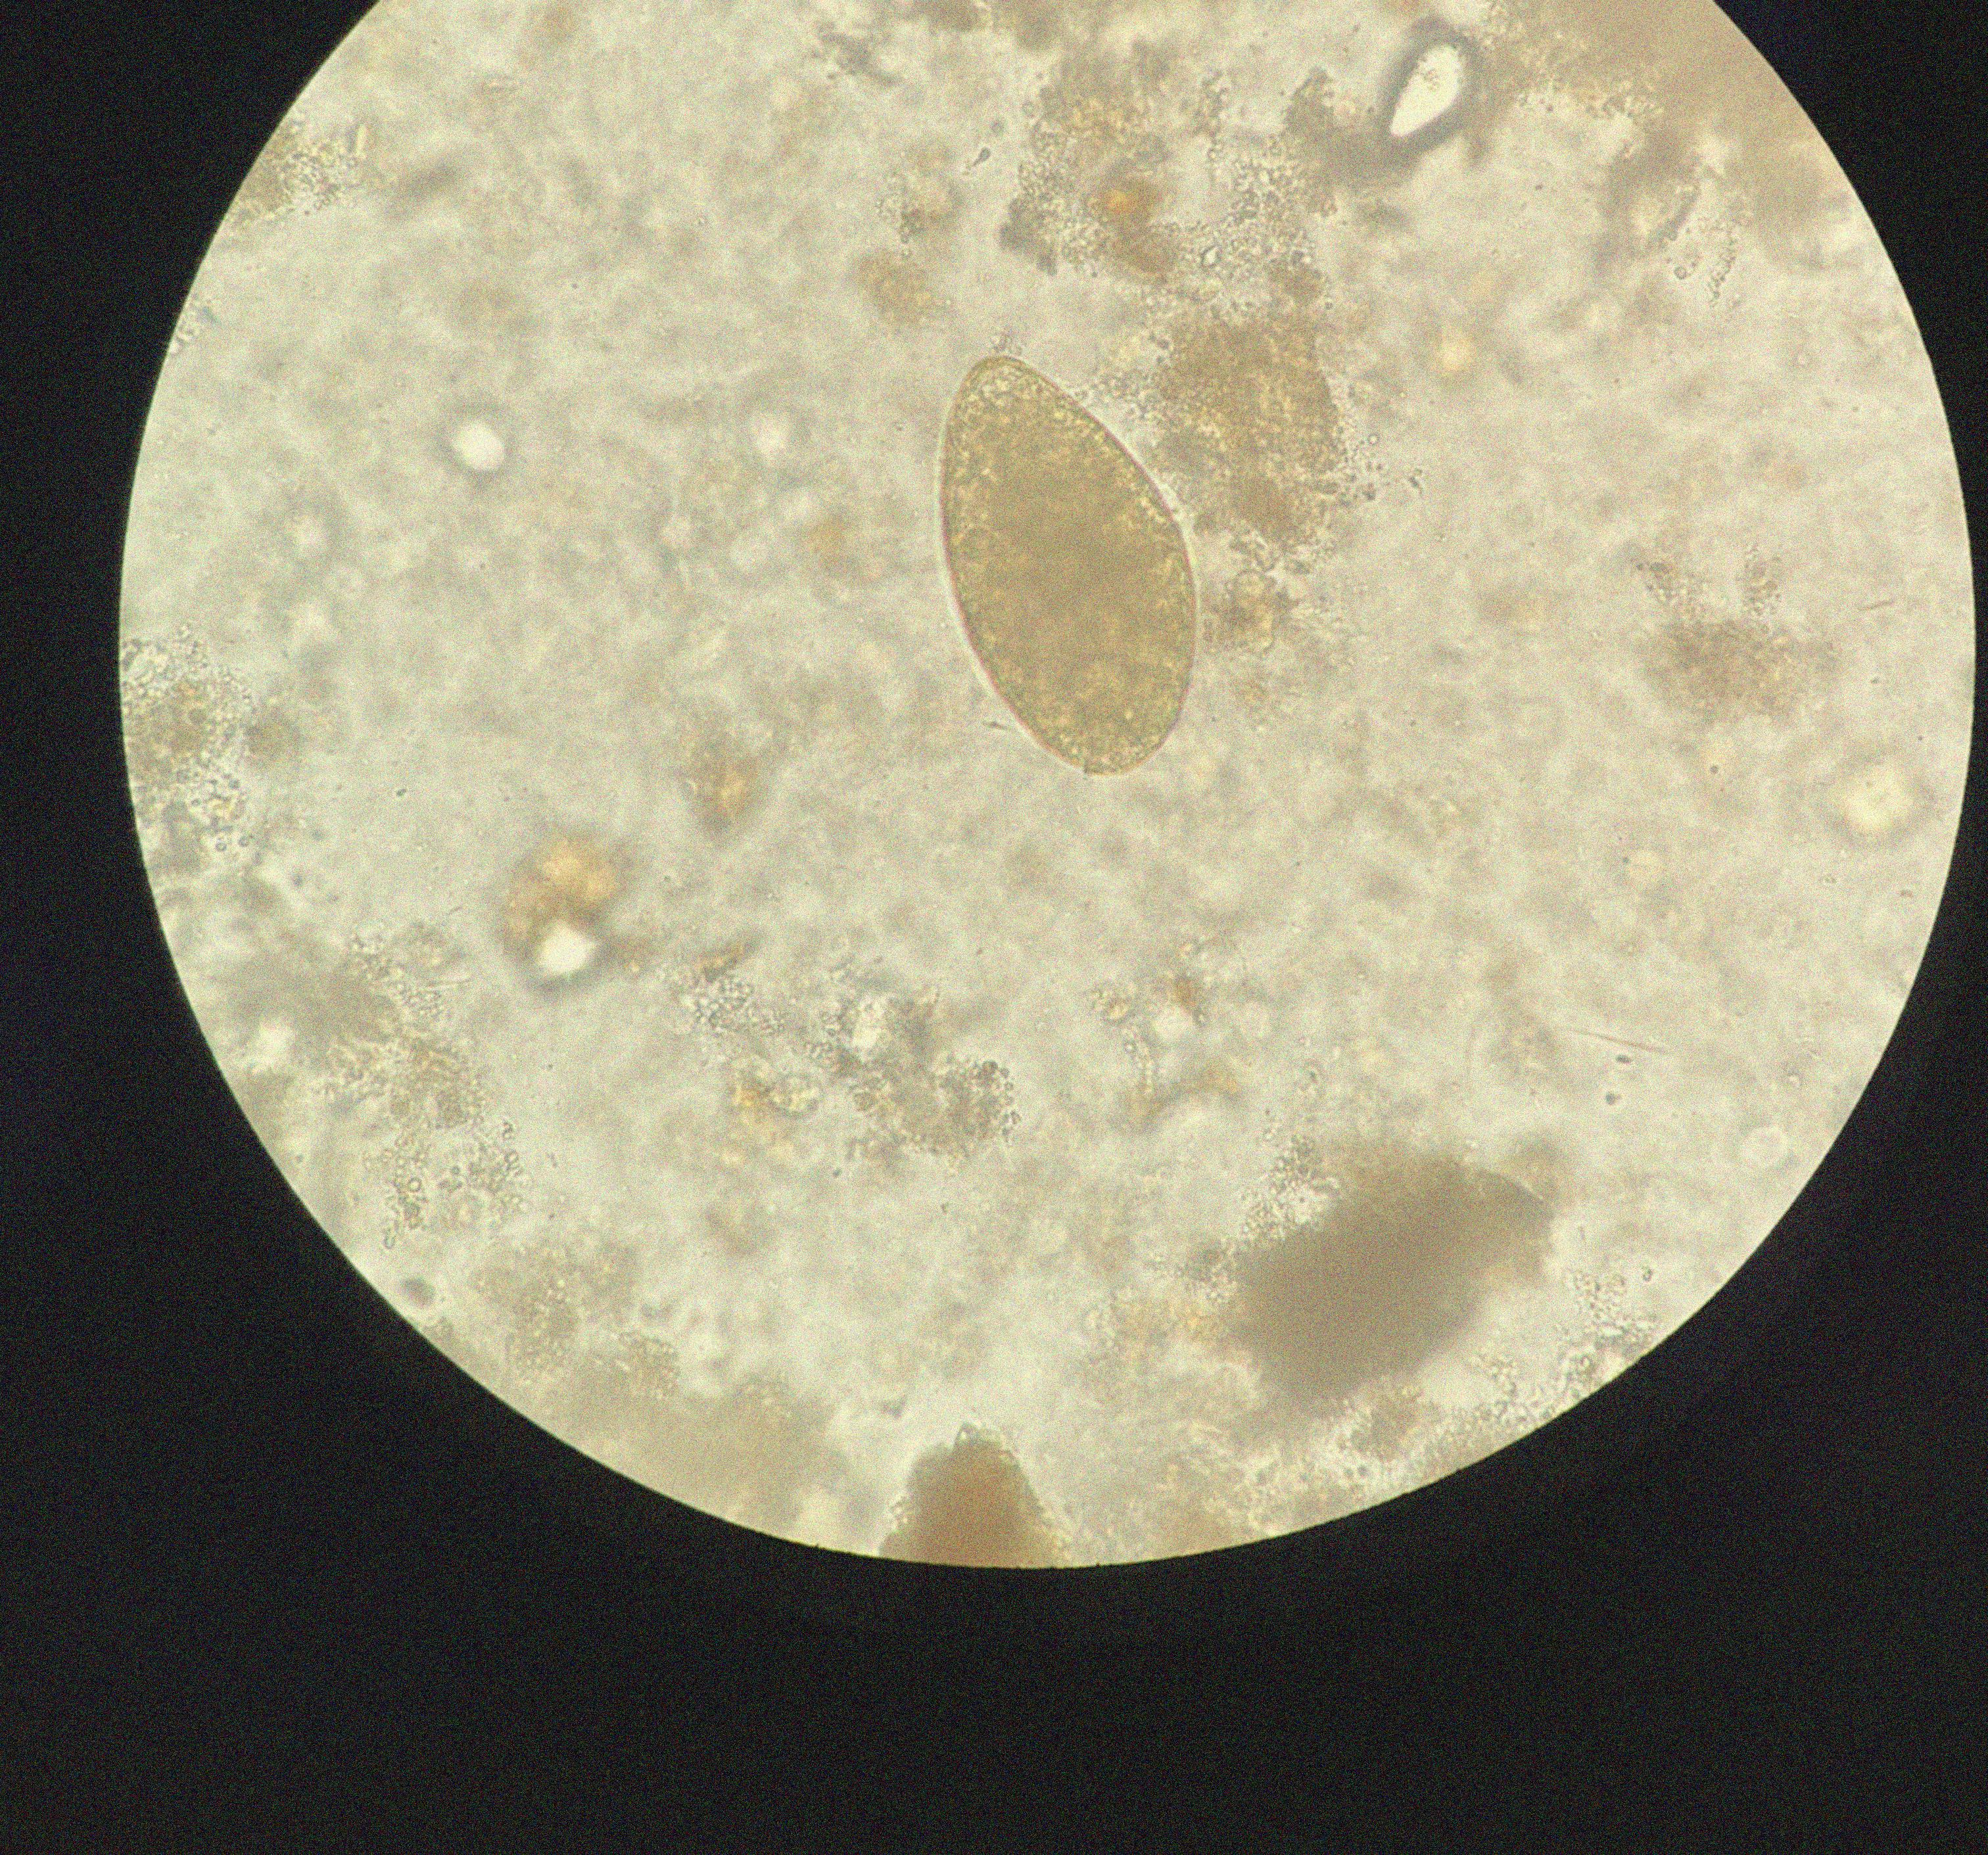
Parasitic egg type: Fasciolopsis buski